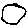
Label: circle